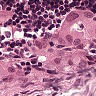
Metastatic tissue present: yes